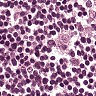
Metastatic tissue present: no